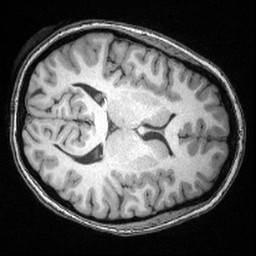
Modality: T1w
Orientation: axial
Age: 29
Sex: female
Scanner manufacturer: siemens
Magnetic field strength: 3 T
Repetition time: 2.4 s
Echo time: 0.00374 s